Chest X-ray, AP view. Patient: 58 years old, sex M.
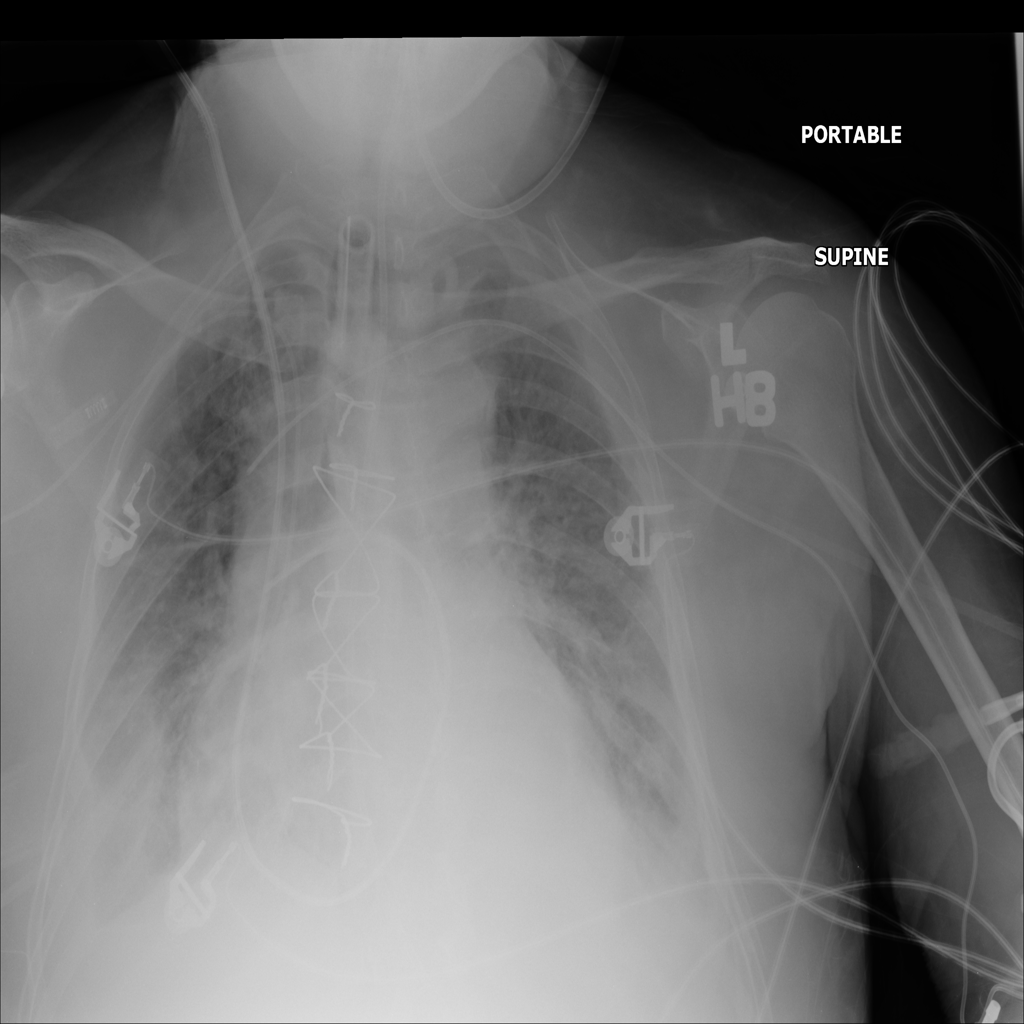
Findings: Cardiomegaly